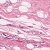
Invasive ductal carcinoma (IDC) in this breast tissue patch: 0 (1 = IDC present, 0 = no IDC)